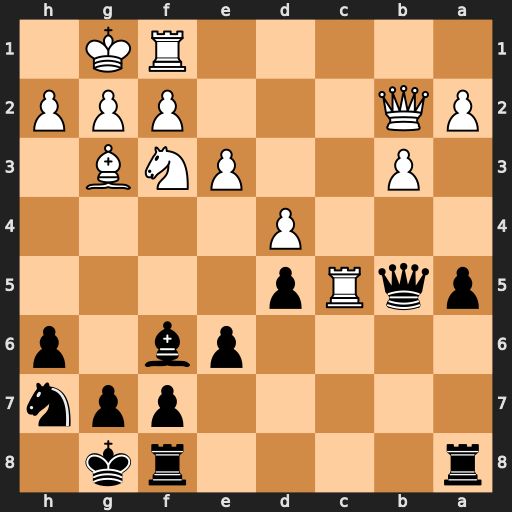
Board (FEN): r4rk1/5ppn/4pb1p/pqRp4/3P4/1P2PNB1/PQ3PPP/5RK1
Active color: b
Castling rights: -
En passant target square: -
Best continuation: Qxc5 dxc5 Bxb2